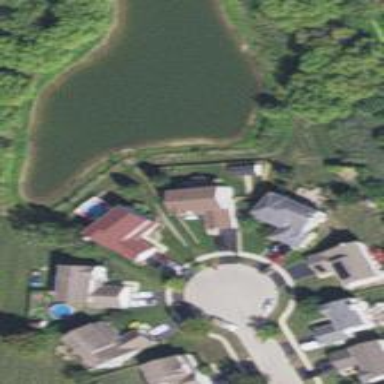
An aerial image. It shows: Peaceful pond surrounded by nature.